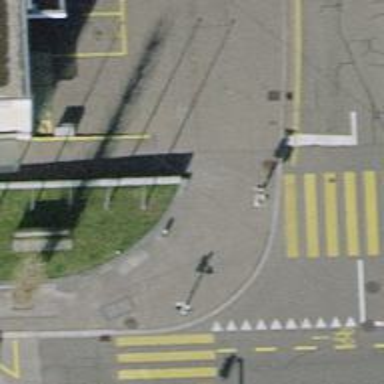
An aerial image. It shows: Bicycle repair station is available.